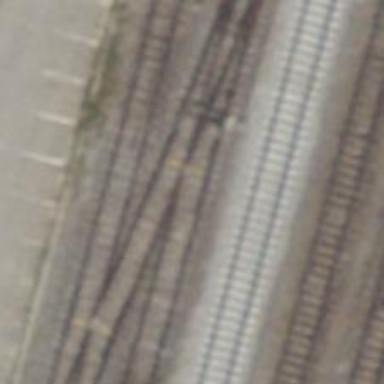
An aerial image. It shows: Single-track electrified railway siding with contact line for service.